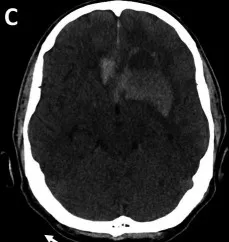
Patient #8. Head CT demonstrating SAH and IPH.
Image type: radiology (ct)